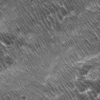
Label: not_dusty